Question: I need to implement the following in the asp.net Gridview. I have the excel sheet as in the image. Based on this image i need to implement data entry application using asp.net gridview.

As you can see in the image from S.NO. 1 TO 5 for every ID Description there are multiple Authors e.g 2,3 or 5. How to implement the same functionality using asp.net gridview so that for every ID Description, user can enter multiple authors while entering the record in the DB design and how to show the records back to gridview as in the excel sheet??
Kindly suggest regarding DB and gridview implementation to handle this?
Thanks
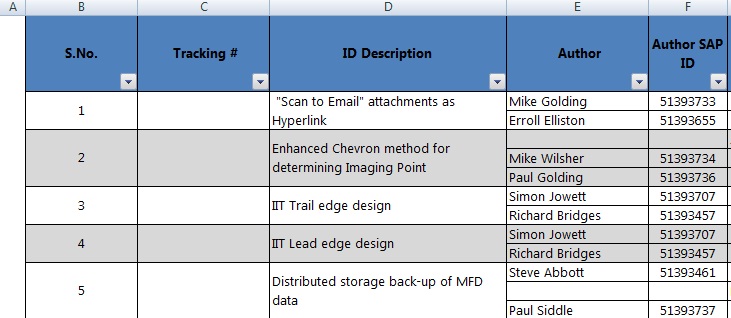
Answer: i think you are looking for 'Nested GridView Control to Display Related Data'.See a link. <URL>